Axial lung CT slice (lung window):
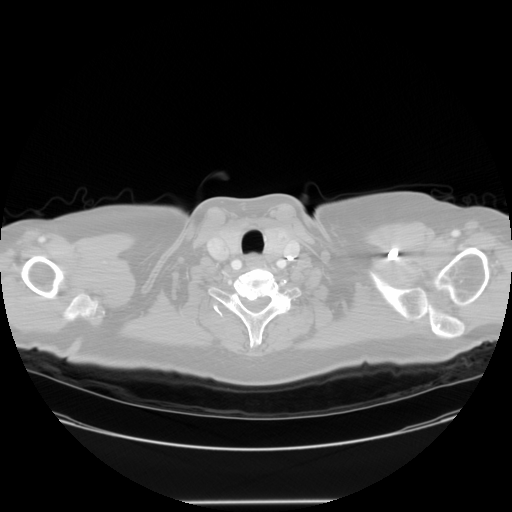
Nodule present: no